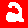
Digit: 2